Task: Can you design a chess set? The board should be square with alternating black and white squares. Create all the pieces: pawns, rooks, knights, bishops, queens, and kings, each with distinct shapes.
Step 2005:
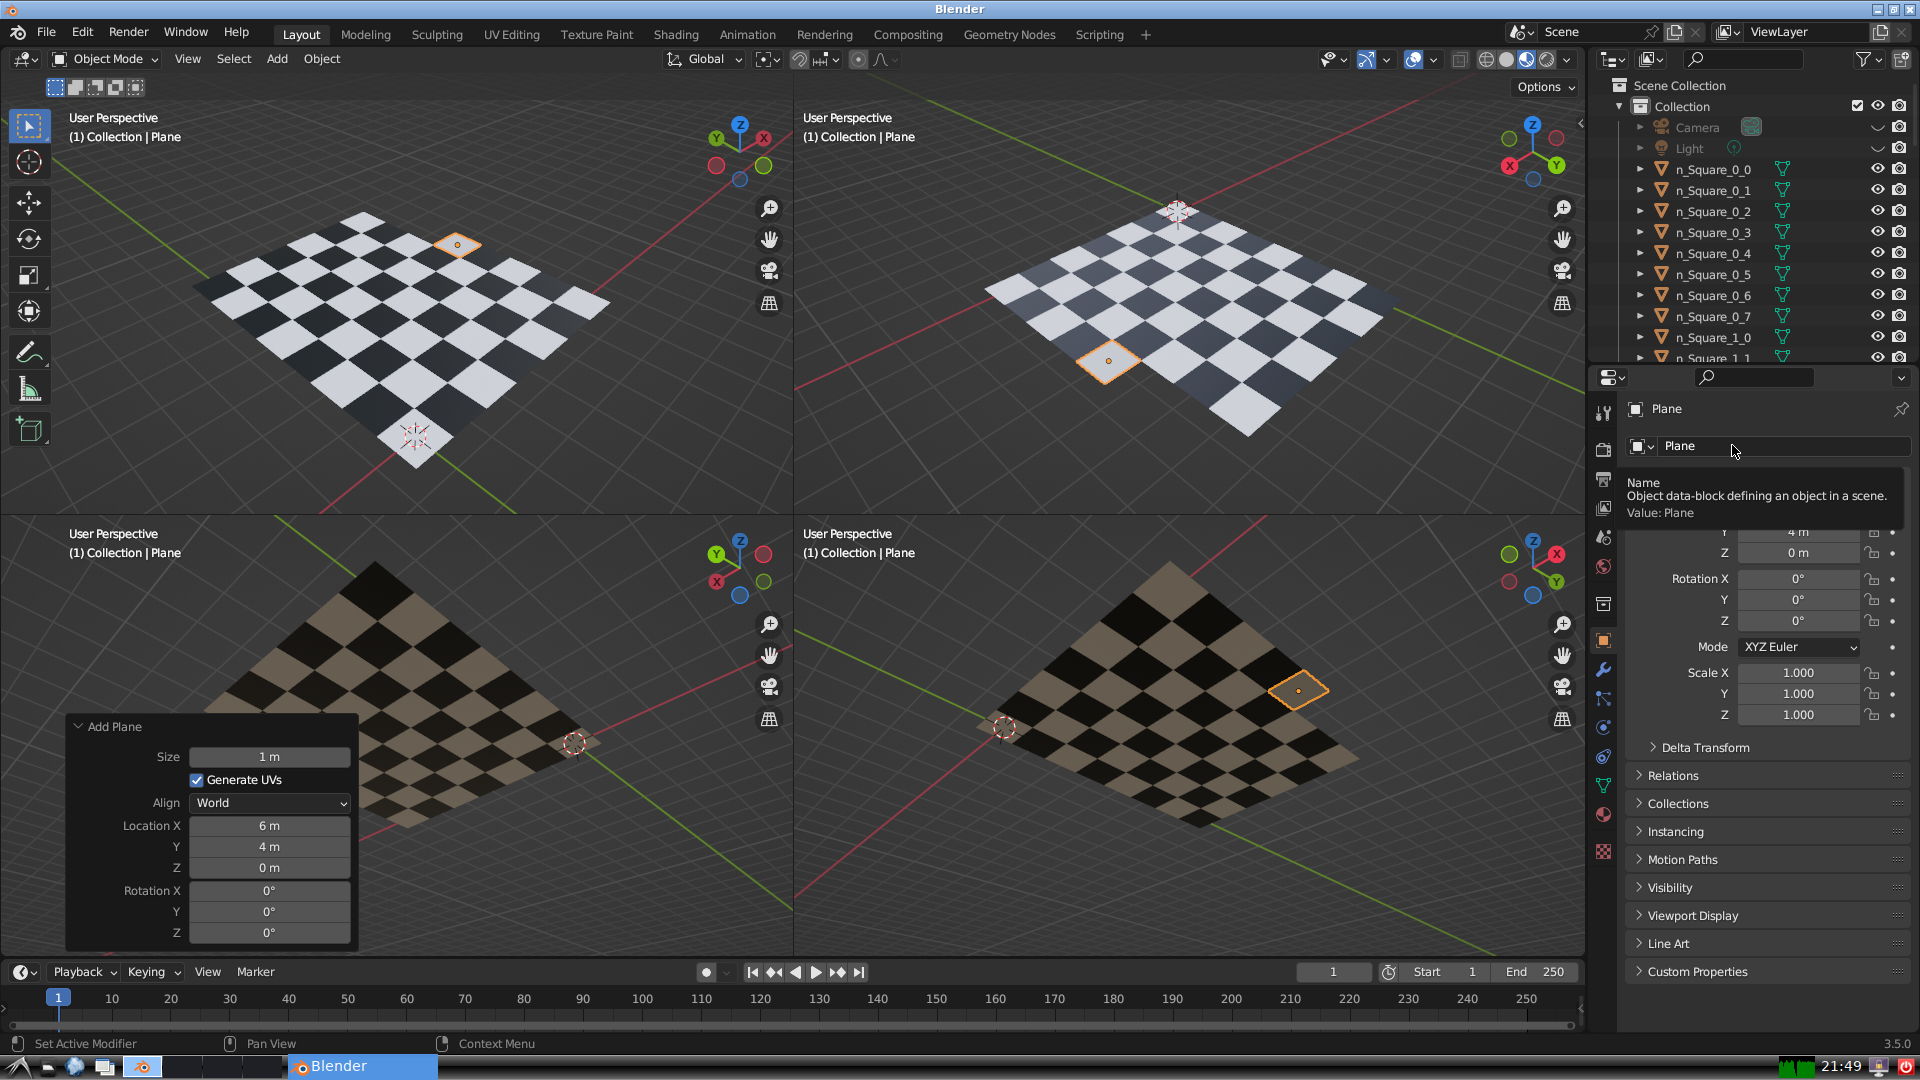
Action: click: no